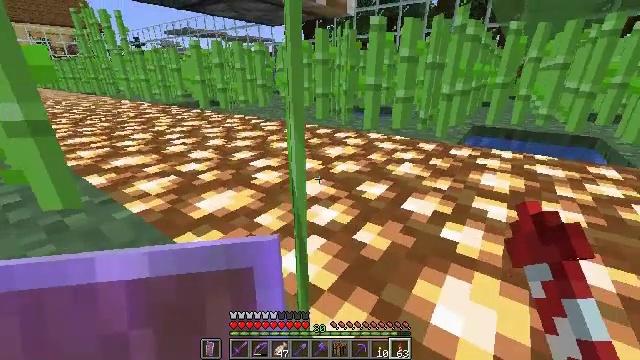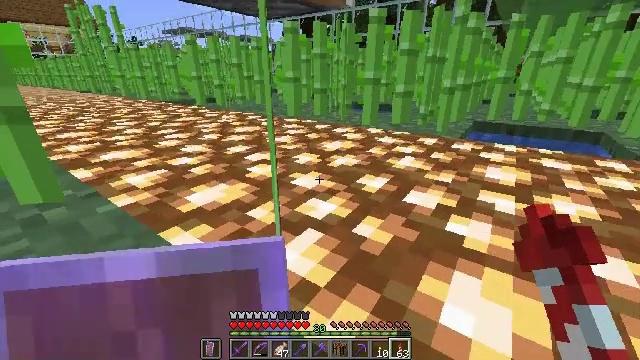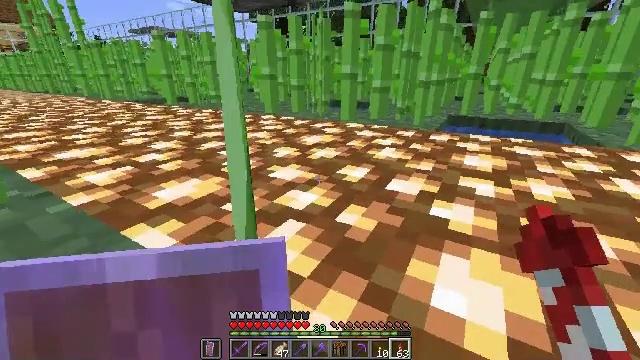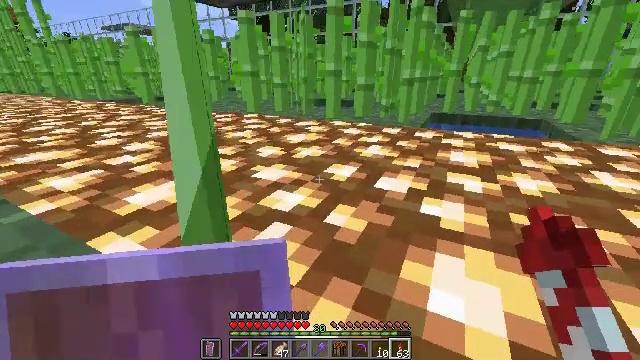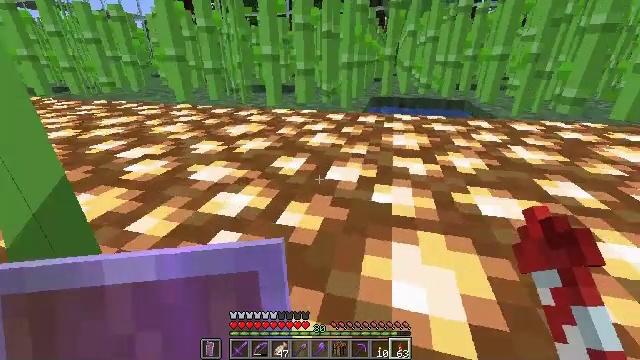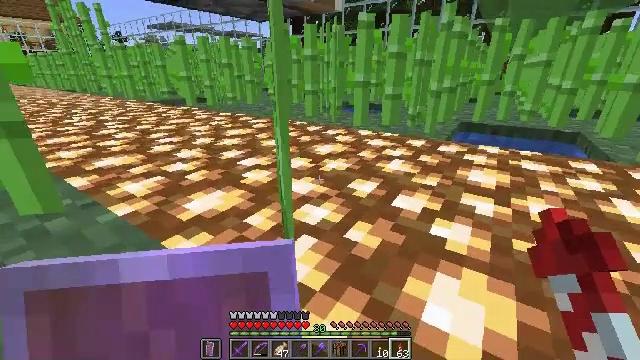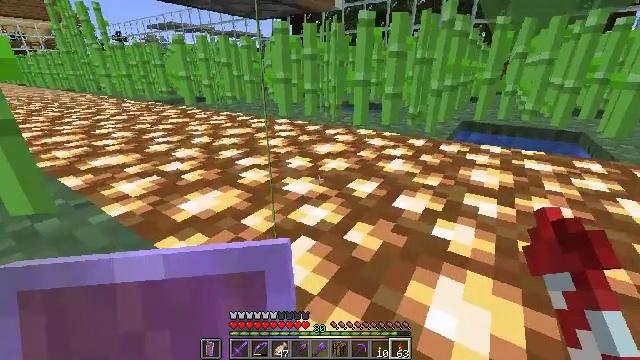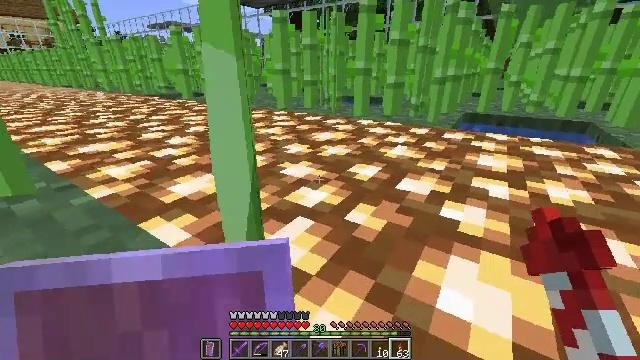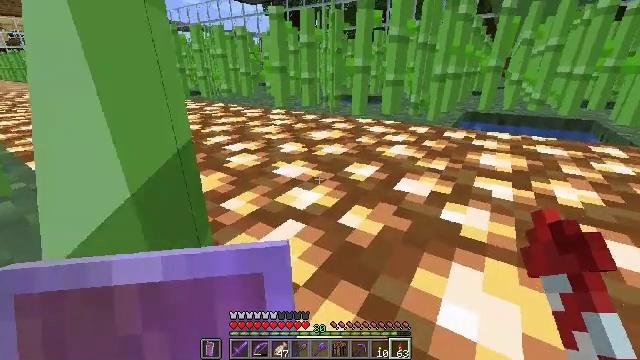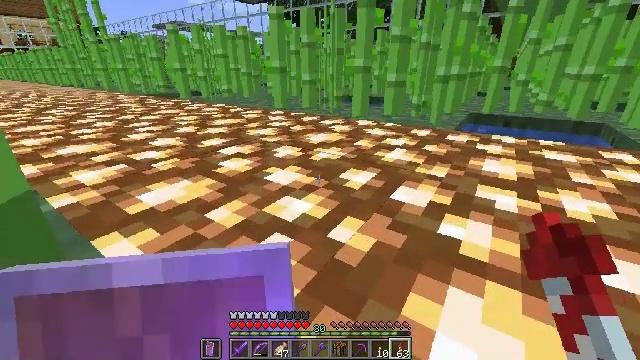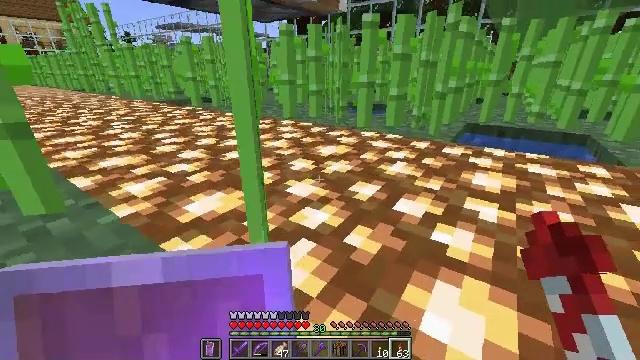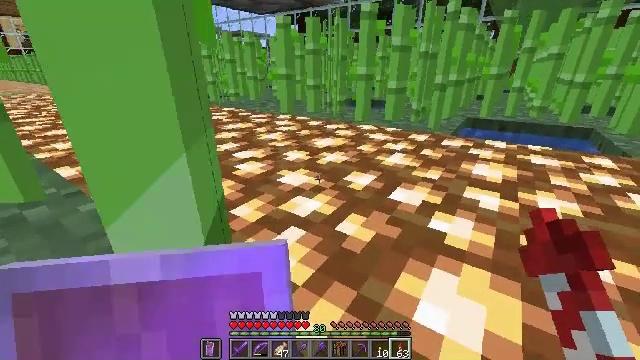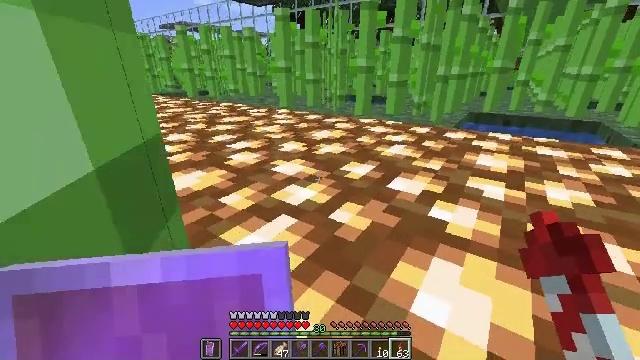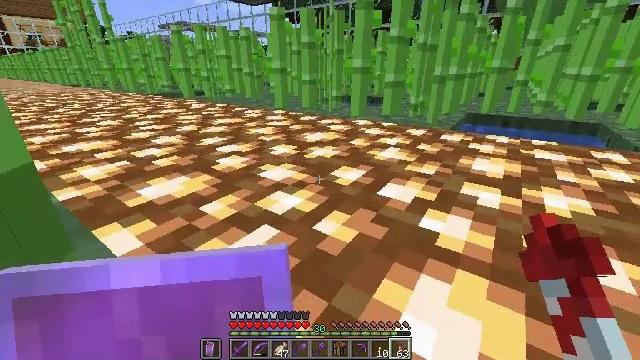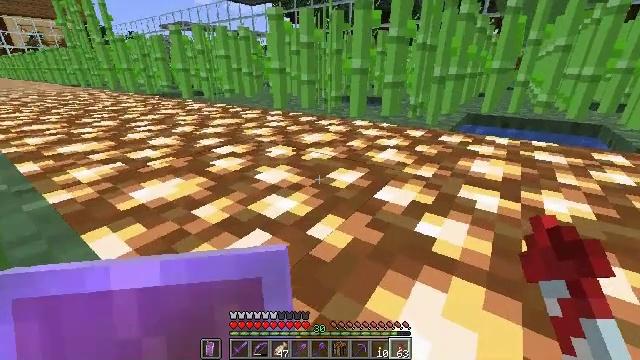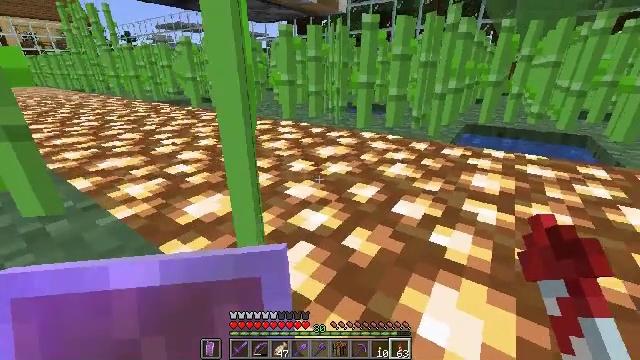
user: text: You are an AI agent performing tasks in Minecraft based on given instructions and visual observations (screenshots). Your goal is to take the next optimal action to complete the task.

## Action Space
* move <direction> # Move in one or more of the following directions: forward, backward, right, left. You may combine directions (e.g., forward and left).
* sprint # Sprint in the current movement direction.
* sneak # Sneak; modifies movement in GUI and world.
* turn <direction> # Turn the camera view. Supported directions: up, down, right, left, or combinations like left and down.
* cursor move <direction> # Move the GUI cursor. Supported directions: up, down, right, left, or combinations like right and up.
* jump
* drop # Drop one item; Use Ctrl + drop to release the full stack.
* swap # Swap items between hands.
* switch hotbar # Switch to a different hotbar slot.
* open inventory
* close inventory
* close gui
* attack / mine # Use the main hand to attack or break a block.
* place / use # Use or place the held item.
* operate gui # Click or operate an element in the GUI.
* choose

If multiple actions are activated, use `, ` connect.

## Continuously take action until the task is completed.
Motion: motion action
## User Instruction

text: Remove the sticky piston from its position.
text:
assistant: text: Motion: move forward
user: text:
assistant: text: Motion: move forward, turn right
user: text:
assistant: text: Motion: move forward, turn right
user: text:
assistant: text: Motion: move forward, turn right and down
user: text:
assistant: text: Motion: move forward, turn right
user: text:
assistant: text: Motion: move forward
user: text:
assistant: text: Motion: move forward and move right
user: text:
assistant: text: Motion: move forward and move right
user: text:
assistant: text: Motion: move forward and move right
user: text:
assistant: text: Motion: move forward and move right, turn left
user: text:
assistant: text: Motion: move forward and move right
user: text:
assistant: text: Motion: move forward and move right
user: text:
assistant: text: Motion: move forward and move right
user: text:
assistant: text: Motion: move forward and move right
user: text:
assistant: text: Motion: move forward and move right
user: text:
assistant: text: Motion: move forward and move right, turn left
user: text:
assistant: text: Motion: move forward and move right, turn left
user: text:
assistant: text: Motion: move forward and move right
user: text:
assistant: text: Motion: move forward and move right
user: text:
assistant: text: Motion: move forward and move right
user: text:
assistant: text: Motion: move forward and move right
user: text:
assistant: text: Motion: move forward and move right
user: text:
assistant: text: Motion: move forward and move right
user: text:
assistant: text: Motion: move forward and move right, turn right and up
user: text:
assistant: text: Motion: move forward and move right, turn right
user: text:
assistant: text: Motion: move forward and move right, turn right and down
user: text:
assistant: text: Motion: move forward and move right, turn right
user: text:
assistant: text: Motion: move forward and move right
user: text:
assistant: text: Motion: move forward and move right
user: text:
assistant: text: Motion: move forward and move right